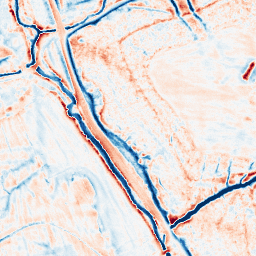
Category: edge_preserving
Decomposition family: guided
Decomposition parameters: radius: 4
eps: 0.001
Upsampling method: sinc_hamming
Upsampling parameters: scale: 2
kernel_size: 8
Upsampling scale: 2